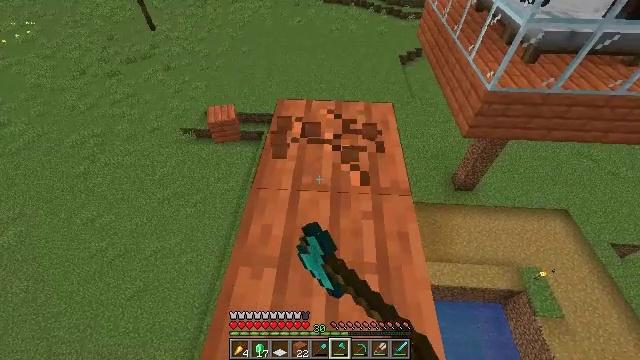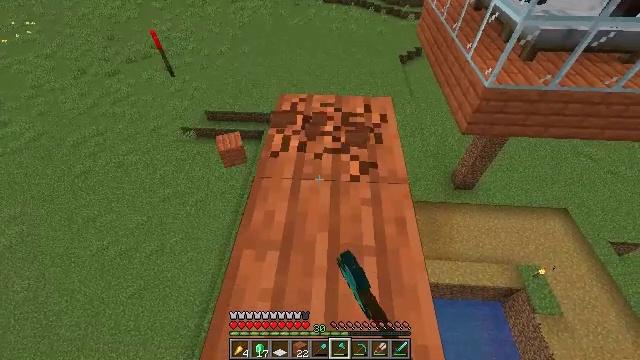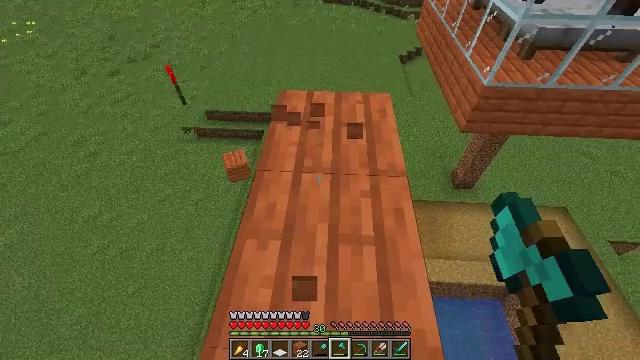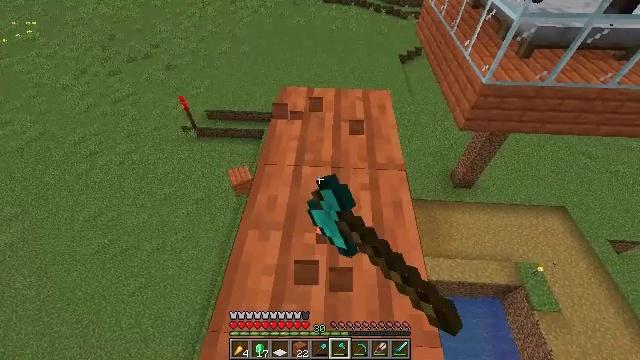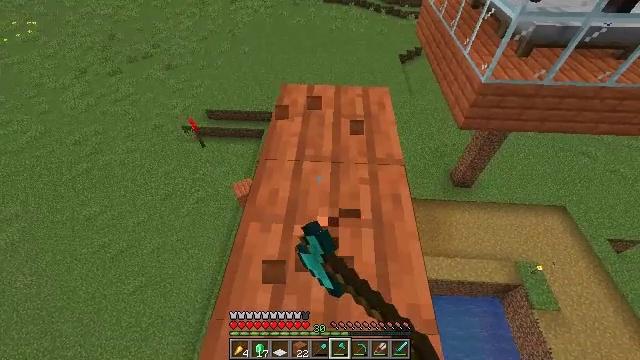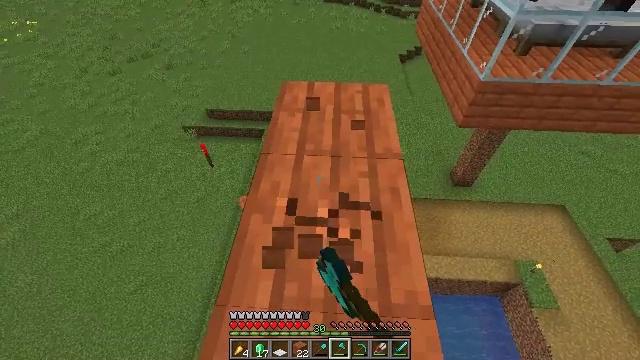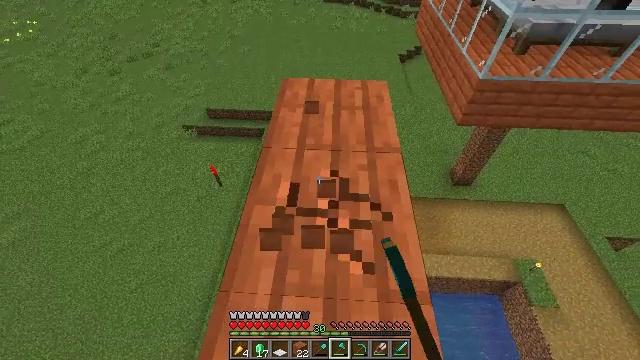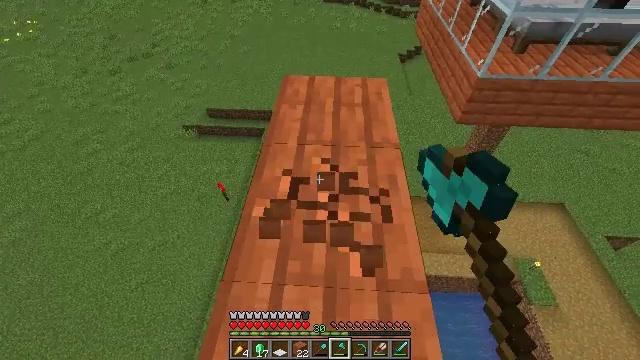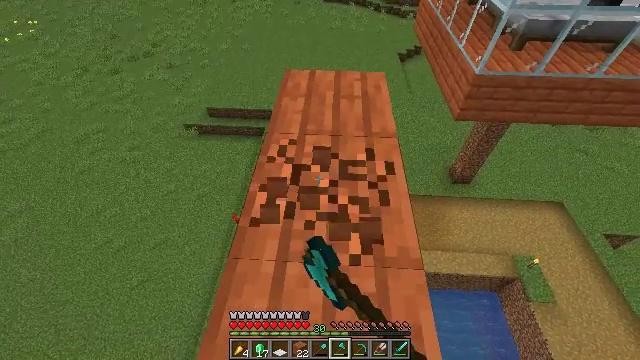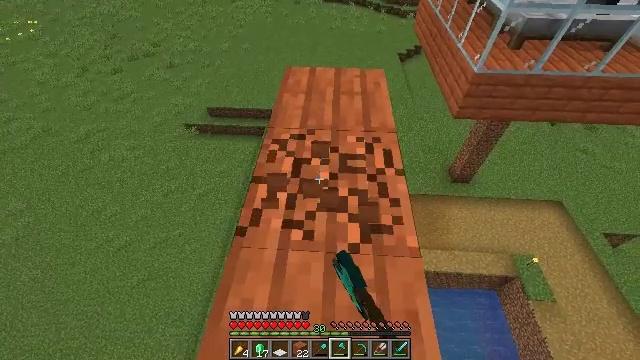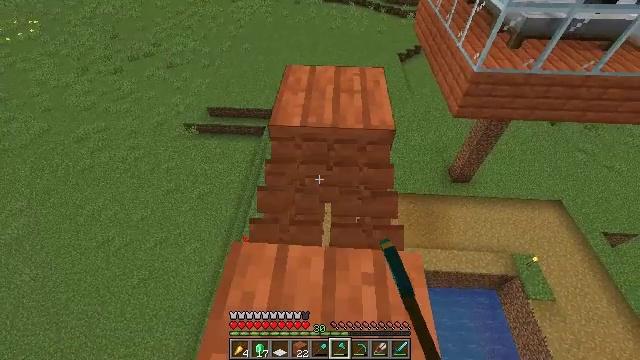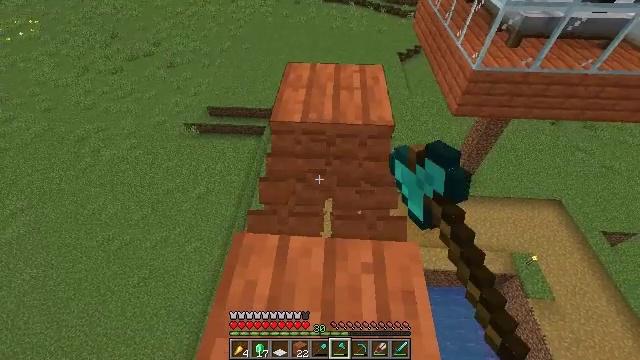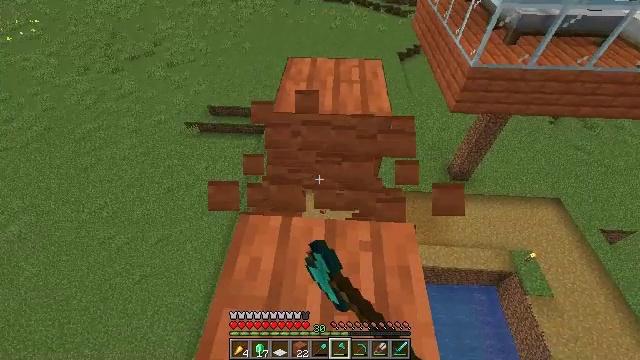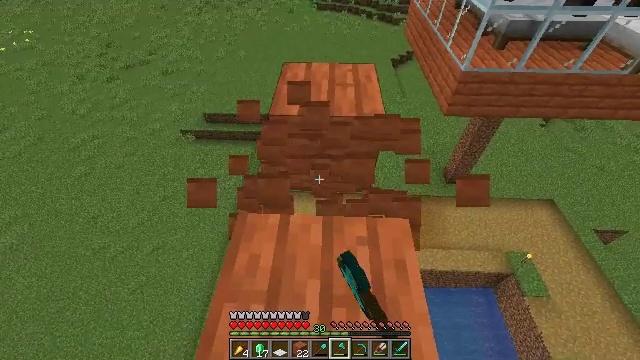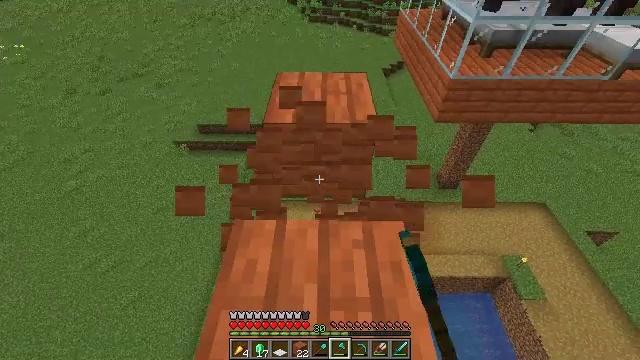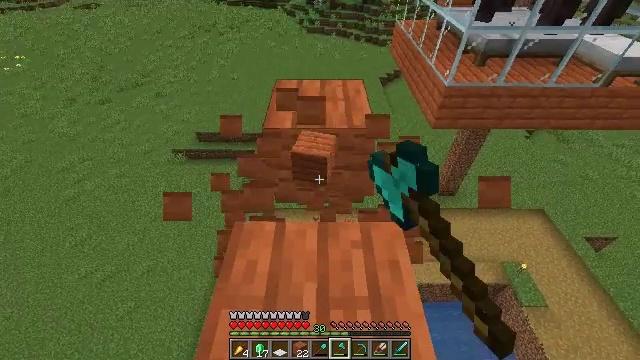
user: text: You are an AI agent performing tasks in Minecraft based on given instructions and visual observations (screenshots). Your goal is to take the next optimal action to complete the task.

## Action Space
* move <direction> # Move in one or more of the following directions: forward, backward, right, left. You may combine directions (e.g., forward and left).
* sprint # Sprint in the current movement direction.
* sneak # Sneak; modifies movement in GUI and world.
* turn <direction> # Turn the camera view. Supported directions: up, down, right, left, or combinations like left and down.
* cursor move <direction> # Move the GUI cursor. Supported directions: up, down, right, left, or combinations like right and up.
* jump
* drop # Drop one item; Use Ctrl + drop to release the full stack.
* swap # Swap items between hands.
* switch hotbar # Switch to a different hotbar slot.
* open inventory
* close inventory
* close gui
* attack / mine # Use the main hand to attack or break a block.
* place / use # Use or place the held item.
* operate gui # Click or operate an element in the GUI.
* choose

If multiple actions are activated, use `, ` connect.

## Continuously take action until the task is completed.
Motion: motion action
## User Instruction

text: Remove acacia planks from a building.
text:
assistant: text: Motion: move back, sneak, attack / mine
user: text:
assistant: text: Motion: move back, sneak, attack / mine
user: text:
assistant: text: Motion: move back, sneak, attack / mine
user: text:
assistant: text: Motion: move back, sneak, attack / mine
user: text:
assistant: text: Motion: move back, sneak, attack / mine
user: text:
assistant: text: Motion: move back, sneak, attack / mine
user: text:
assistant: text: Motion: move back, sneak, attack / mine
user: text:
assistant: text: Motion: move back, sneak, attack / mine
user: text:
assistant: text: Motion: move back, sneak, attack / mine
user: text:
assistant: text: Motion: move back, sneak, attack / mine
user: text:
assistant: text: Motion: move back, sneak, attack / mine
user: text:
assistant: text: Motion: move back, sneak, attack / mine
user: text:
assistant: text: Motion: move back, sneak, turn right and up, attack / mine
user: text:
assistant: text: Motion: move back, sneak, turn right and up, attack / mine
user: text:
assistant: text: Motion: move back, sneak, turn up, attack / mine
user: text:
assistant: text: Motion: move back, sneak, turn up, attack / mine
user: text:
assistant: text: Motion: sneak, turn up, attack / mine
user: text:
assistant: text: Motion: sneak, turn left and up, attack / mine
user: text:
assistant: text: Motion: sneak, turn up, attack / mine
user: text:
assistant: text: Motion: sneak, attack / mine
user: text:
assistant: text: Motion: move forward, sneak, attack / mine
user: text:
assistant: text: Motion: move forward, sneak, attack / mine
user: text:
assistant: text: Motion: move forward, sneak, attack / mine
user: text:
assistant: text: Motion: move forward, sneak, attack / mine
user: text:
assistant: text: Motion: move forward, sneak, attack / mine
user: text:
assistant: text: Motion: move forward, sneak, attack / mine
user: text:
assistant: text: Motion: move forward, sneak, attack / mine
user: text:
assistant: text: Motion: move forward, sneak, attack / mine
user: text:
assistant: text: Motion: move forward, sneak, turn down, attack / mine
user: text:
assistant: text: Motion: move forward, sneak, turn down, attack / mine